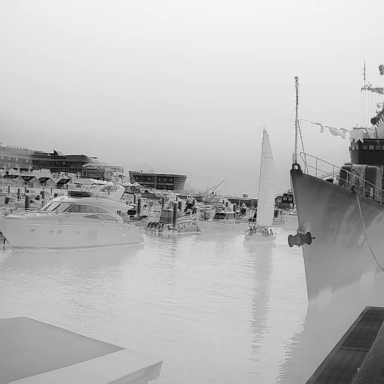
There are six objects shown in the infrared image, including four canoes, a sailboat, and a bulk_carrier.